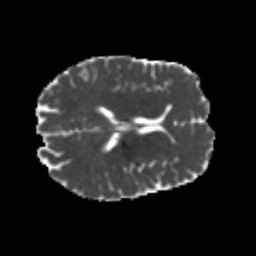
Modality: MD
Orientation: axial
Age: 22
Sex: male
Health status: healthy
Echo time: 0.074 s